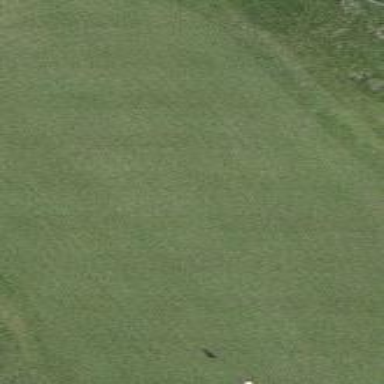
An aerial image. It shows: Golf green.